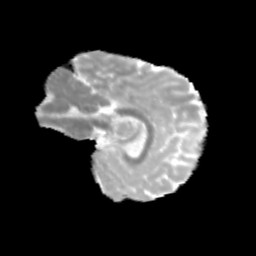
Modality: MD
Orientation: sagittal
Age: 11
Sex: female
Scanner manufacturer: siemens
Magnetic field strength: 3 T
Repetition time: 3.8 s
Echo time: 0.07 s